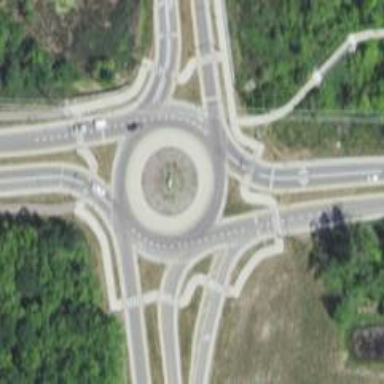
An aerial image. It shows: Secondary road with asphalt surface leading to roundabout.